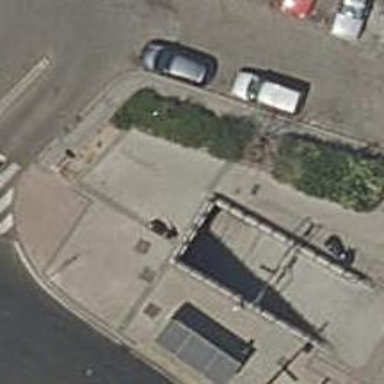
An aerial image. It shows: Subway entrance.